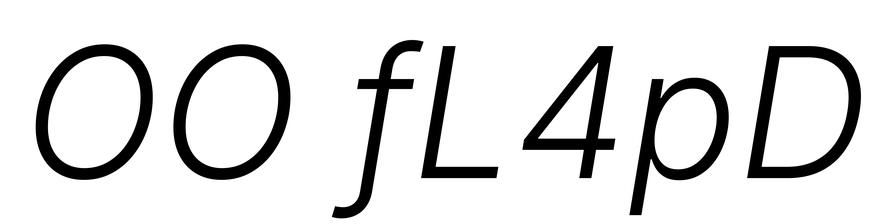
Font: Inter-Italic_Light_Italic